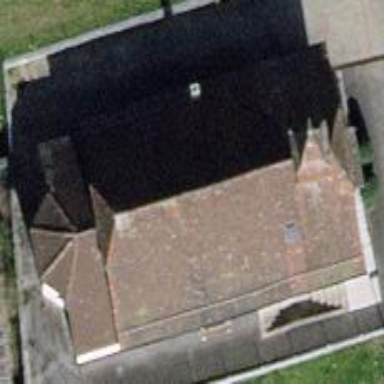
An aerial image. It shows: Building serving as place of worship.